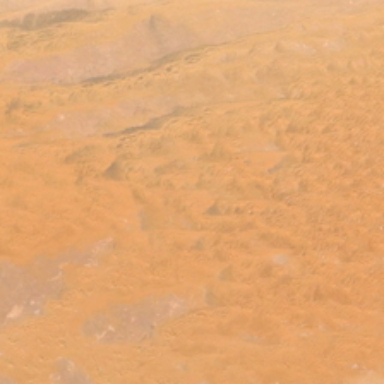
There are many curly sand dunes in this stretch of desert .